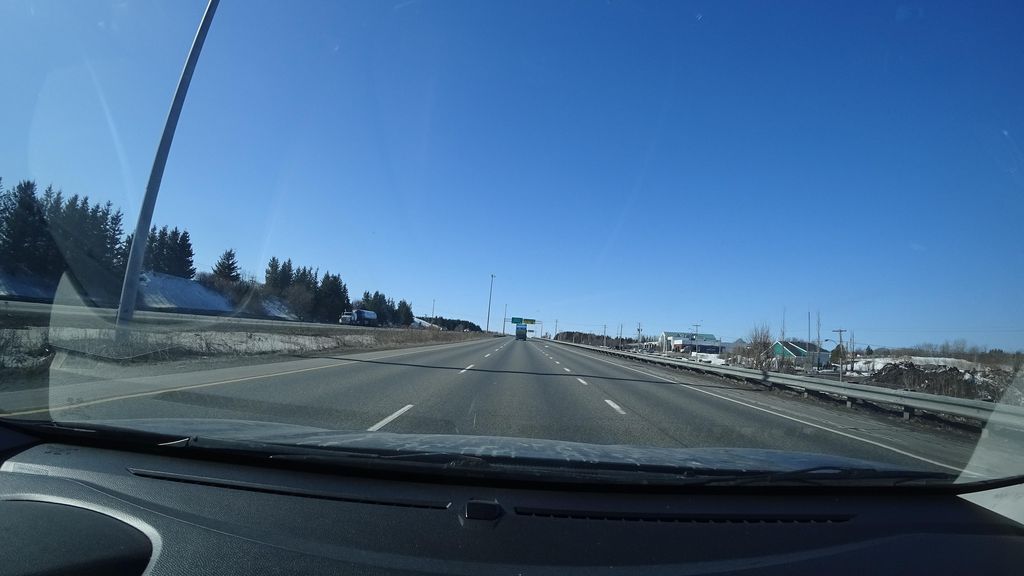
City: quebec_city